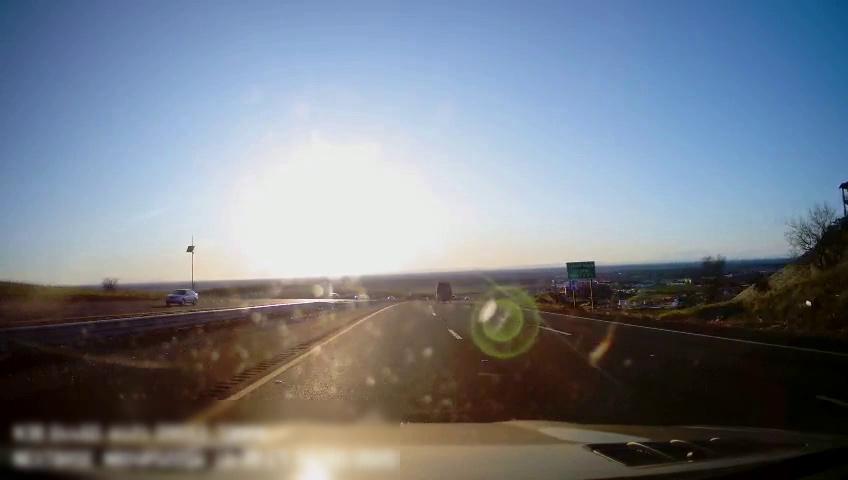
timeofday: Day
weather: Sunny
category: Drivable Space
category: Drivable Space
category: Vehicles | Truck
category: Vehicles | Car
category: Lanes | Current Lane
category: Lanes | Current Lane
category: Lanes | Alternate Lane
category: Lanes | Alternate Lane
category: Traffic | Signs